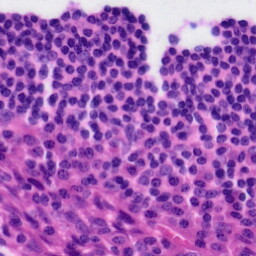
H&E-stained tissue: Tonsil